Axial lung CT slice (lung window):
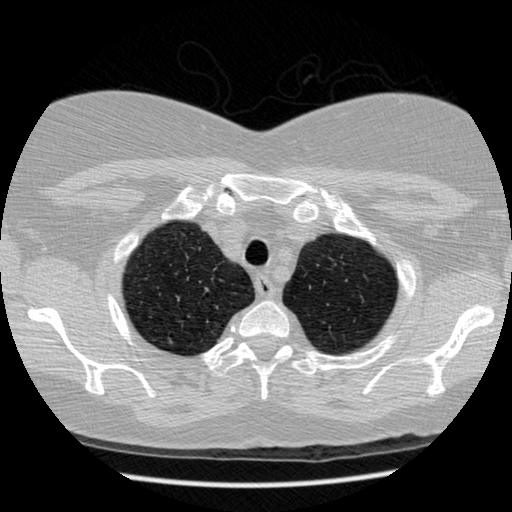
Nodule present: no